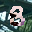
Label: 8